Question: In the following screenshot, SSMS only copies rows for ONE given table at a time :

It is clearly able to perform multiple copies at a time (in which case you would see several "Copying rows" lines).
What determines the level of parallelism whiles SSMS copies tables ?
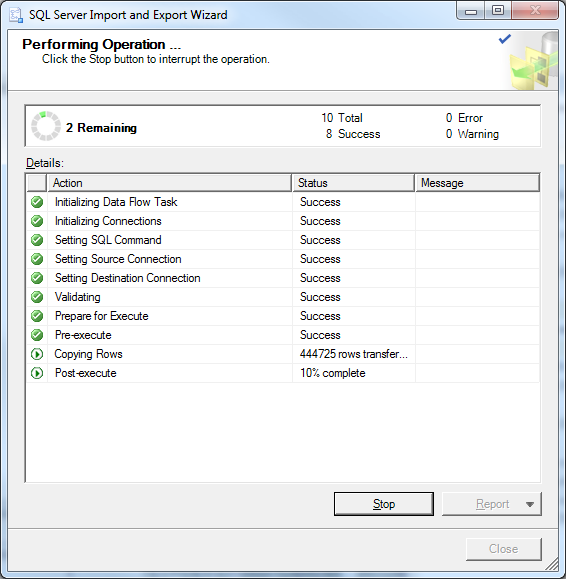
Answer: The answer lies in the SSIS package that is created behind the wizard. By default this package is created with each data flow task being run sequentially, you can tell this because each task is connected directly to the next with precedence constraints. If you were to save the package, open it in BIDS and remove the precedence constraints, then it would import them in parallel.
The next level would involve database design. SQL Server can only open one IO thread per IO path (generally a LUN or RAID array), so true parallelism would be limited by the number of cores and the number of discs that your tables are spread over.
Beyond that, you have the risk of parallelism being reduced by the external SSIS process(s) fighting for resource with the SQL Server Database Engine.